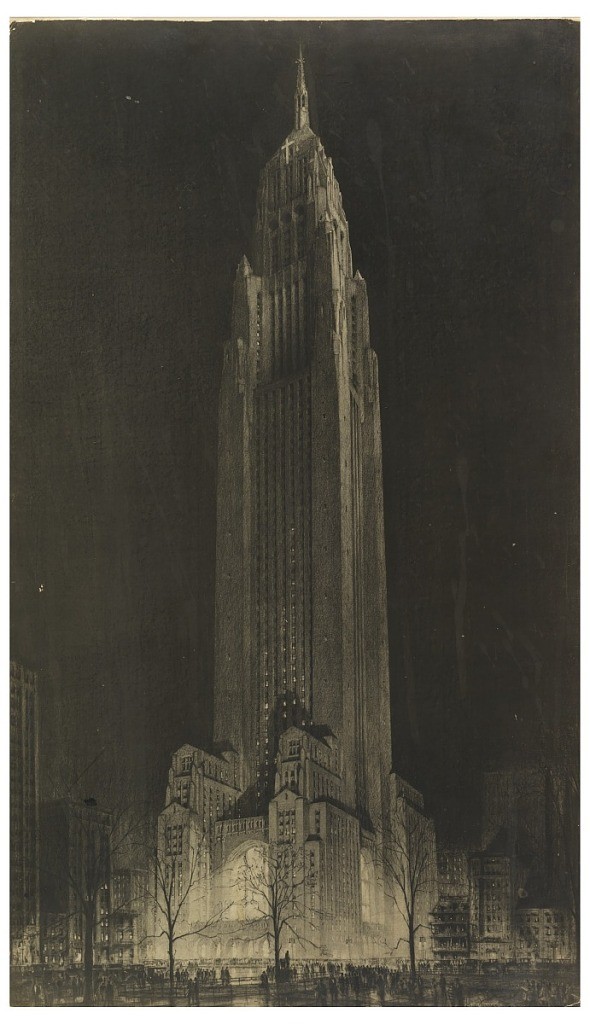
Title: Proposed Convocation Tower, Madison Square (Northeast Corner of Madison Avenue and East 26th Streeet)
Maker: Hugh Ferriss, American, 1889–1962
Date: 1921
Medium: Photostat mounted on illustration board
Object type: Print
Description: Night scene of a skyscraper consisting of a massed cluster of low tiered sections below culminating in a monumental tower. The structure is illuminated by the city street lights below and streams of light from a chapel- like central section. A white cross is visible at the top of the tower. Pedestrians walk among silhouetted leafless trees below.